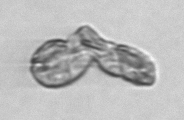
Label: Karenia